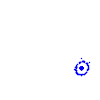
Particle: electron